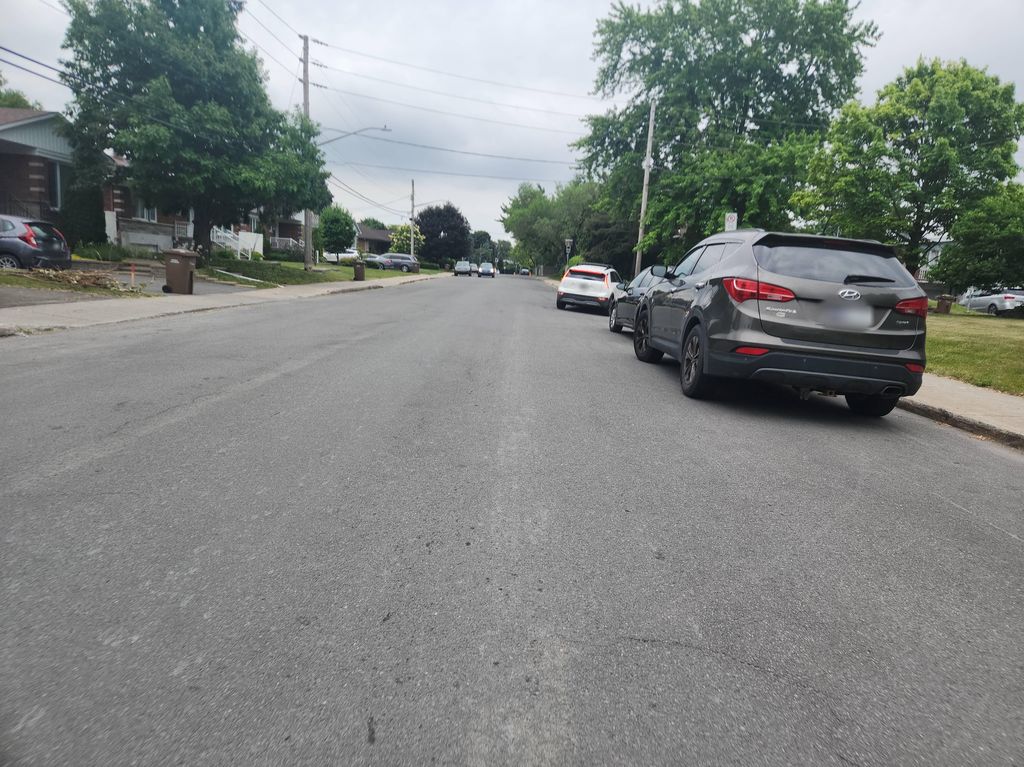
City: montreal